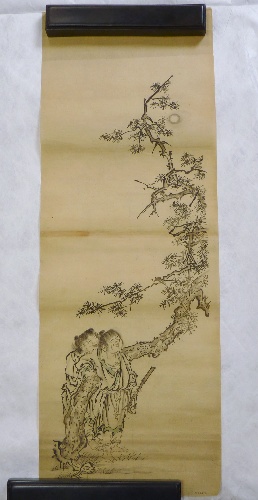
Date: early 19th century
Object type: Drawing
Classification: Paintings
Medium: On paper
Culture: Japan
Period: Edo period (1615–1868)
Dimensions: Image: 29 1/4 × 10 1/2 in. (74.3 × 26.7 cm)
Department: Asian Art
Credit line: Gift of John Achelis, 1907
Accession year: 1907
Repository: Metropolitan Museum of Art, New York, NY
Tags: Trees|Human Figures